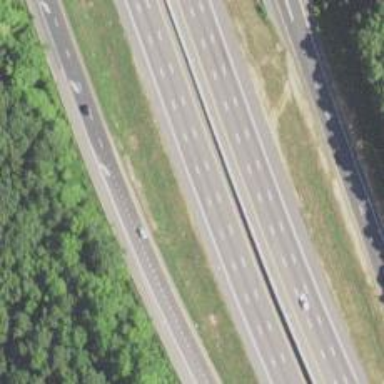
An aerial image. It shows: Asphalt motorway.